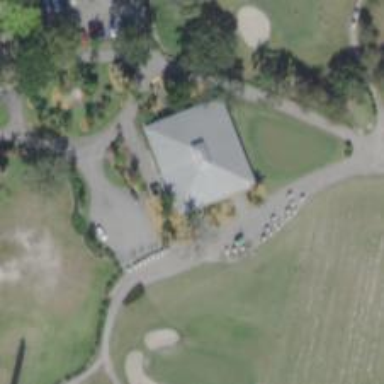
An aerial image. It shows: Golf-related shop with golf sport theme.